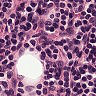
Metastatic tissue present: no